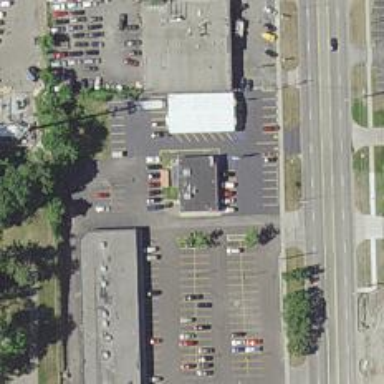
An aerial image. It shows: Supermarket.